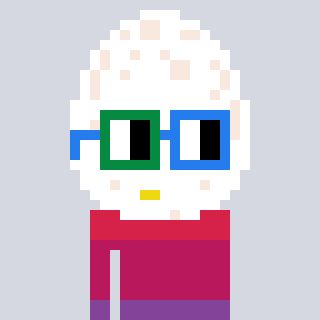
a pixel art character with square green and blue glasses, a egg-shaped head and a peachy-colored body on a cool background